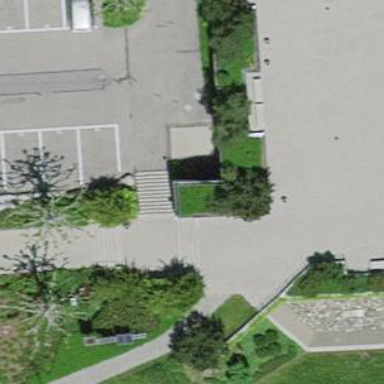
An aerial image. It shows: Road with steps.